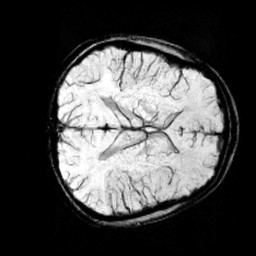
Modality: minIP
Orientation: axial
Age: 12
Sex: male
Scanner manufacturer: siemens
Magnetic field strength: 3 T
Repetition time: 0.027 s
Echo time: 0.02 s